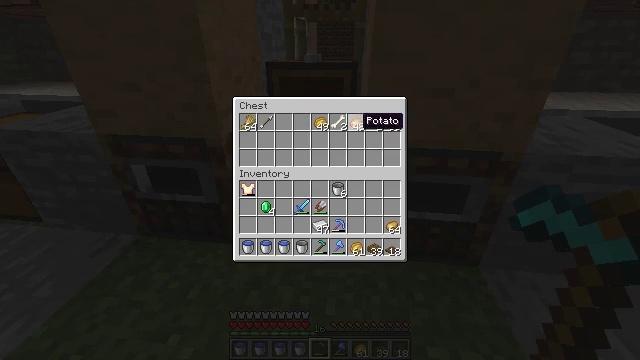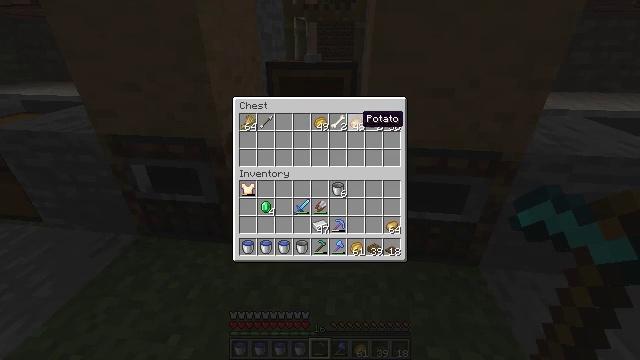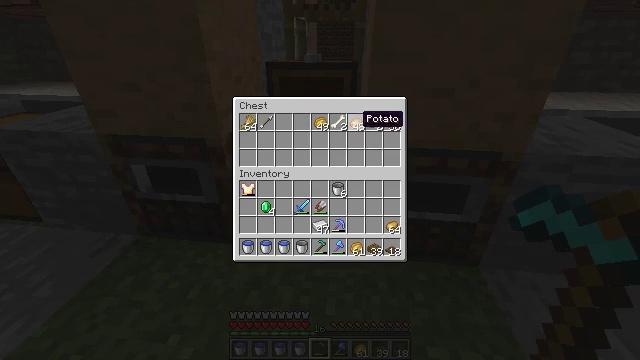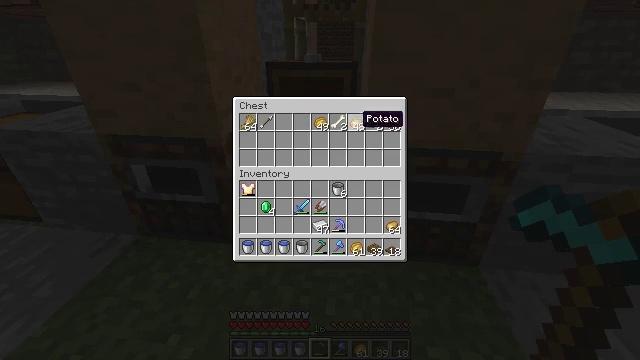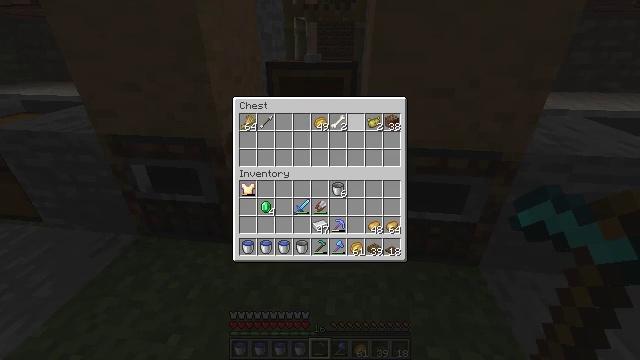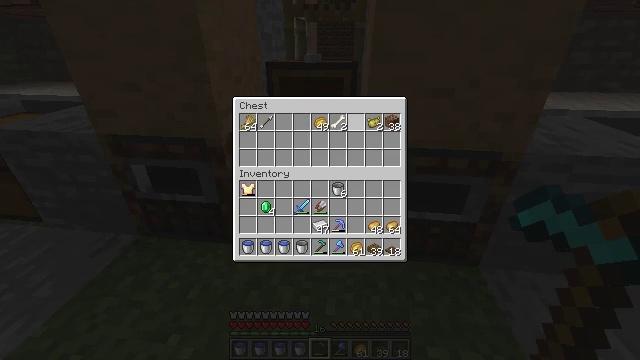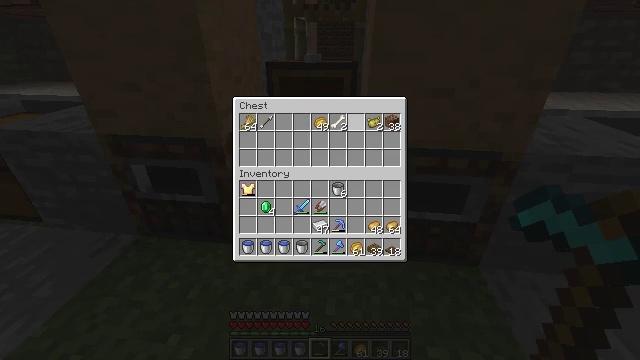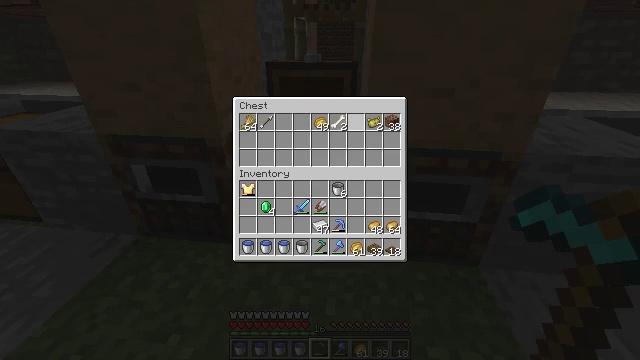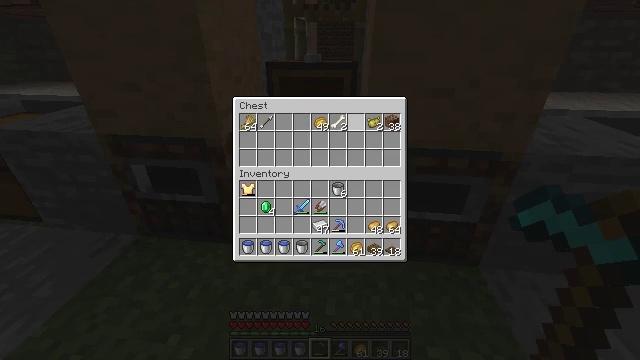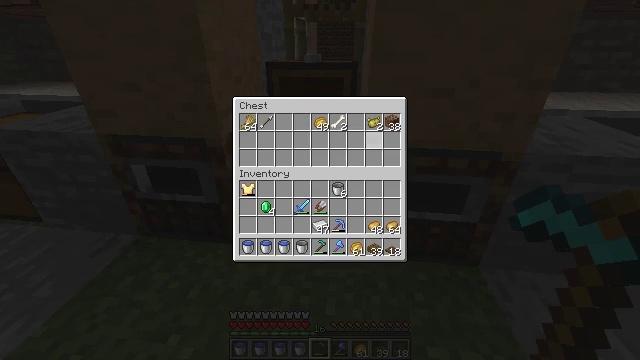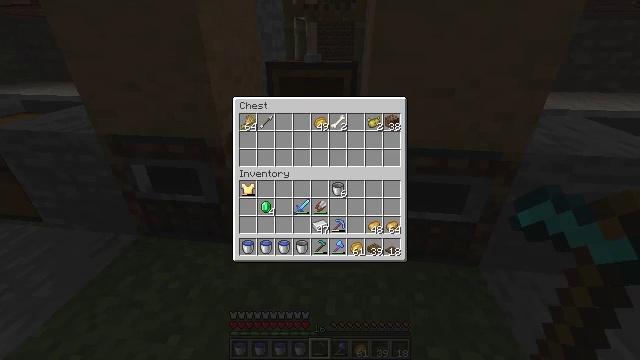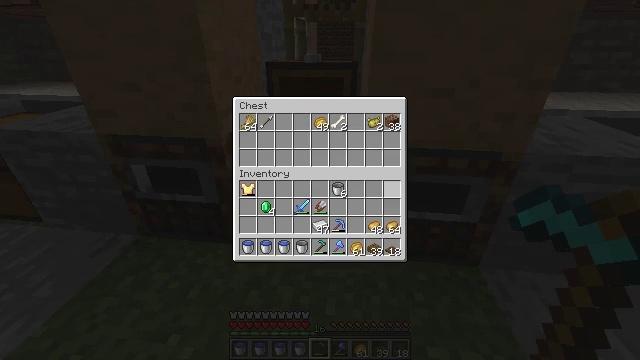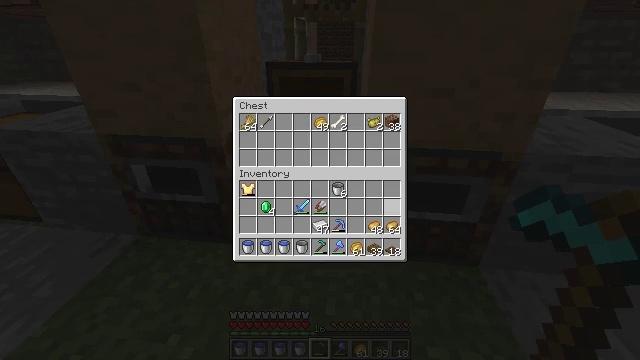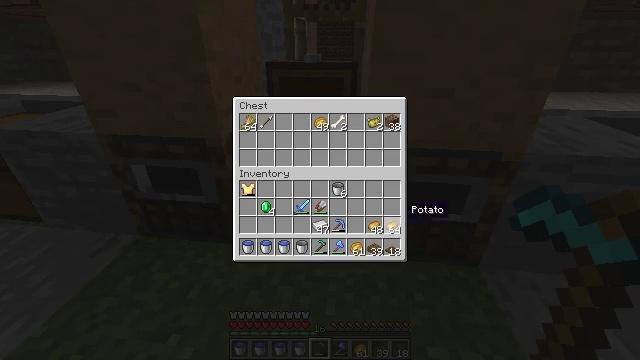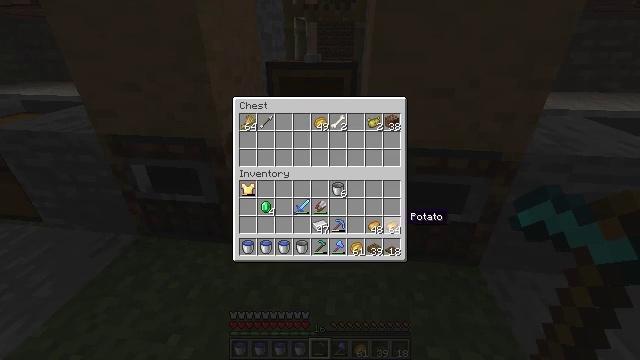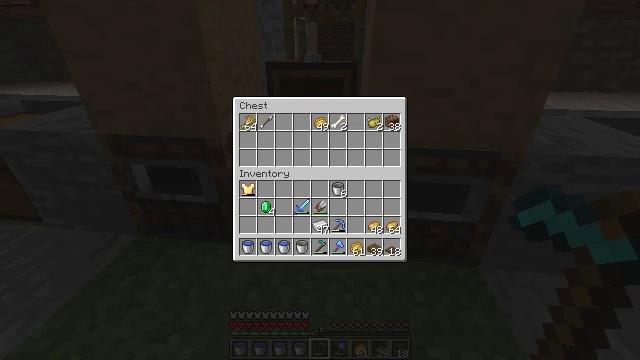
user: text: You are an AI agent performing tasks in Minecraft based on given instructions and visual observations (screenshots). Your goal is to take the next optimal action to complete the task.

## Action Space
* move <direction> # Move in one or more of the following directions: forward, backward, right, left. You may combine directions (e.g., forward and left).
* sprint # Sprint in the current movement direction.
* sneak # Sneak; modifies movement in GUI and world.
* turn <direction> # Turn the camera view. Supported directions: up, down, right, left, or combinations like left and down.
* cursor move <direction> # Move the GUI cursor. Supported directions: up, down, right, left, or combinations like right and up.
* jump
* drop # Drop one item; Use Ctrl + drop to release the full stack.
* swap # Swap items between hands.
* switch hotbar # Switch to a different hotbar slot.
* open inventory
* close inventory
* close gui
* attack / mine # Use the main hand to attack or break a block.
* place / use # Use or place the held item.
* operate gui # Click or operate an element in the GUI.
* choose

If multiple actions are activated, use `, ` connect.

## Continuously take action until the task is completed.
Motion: motion action
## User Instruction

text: Collect potatoes from the garden.
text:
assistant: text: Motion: sneak
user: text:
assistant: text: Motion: sneak
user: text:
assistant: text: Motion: sneak
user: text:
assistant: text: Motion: sneak, operate gui
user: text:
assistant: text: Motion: sneak, operate gui
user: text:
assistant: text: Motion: sneak, operate gui
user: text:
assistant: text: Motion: sneak
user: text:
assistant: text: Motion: sneak
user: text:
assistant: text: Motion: sneak, cursor move right and down
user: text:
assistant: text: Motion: sneak, cursor move right and down
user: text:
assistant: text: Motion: sneak, cursor move right and down
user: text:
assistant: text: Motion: cursor move down
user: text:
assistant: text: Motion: cursor move down
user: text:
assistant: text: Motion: cursor move down
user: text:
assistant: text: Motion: cursor move down
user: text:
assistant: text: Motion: cursor move down
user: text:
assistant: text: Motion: no_op
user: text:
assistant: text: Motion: no_op
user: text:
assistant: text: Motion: cursor move left
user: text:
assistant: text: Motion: sneak
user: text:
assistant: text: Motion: sneak
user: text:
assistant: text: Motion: sneak
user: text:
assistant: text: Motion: sneak
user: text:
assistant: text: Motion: sneak, operate gui
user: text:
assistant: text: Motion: sneak, operate gui
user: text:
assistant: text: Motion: sneak, cursor move right
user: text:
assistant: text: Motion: sneak, cursor move right
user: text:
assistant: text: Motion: sneak
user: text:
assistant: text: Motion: sneak
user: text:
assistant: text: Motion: sneak, operate gui